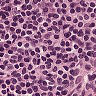
Metastatic tissue present: no